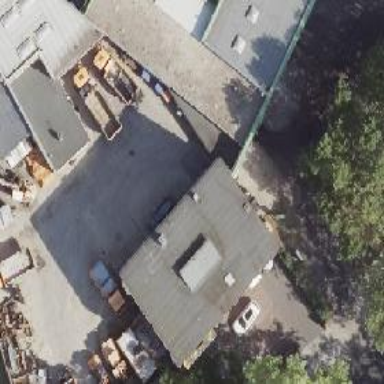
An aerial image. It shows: Commercial building with flat roof.